Interaction volume radius: 5 \u00c5
Interaction volume height: 10 \u00c5
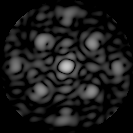
Disorder parameter: 0.337